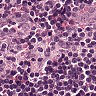
Metastatic tissue present: no